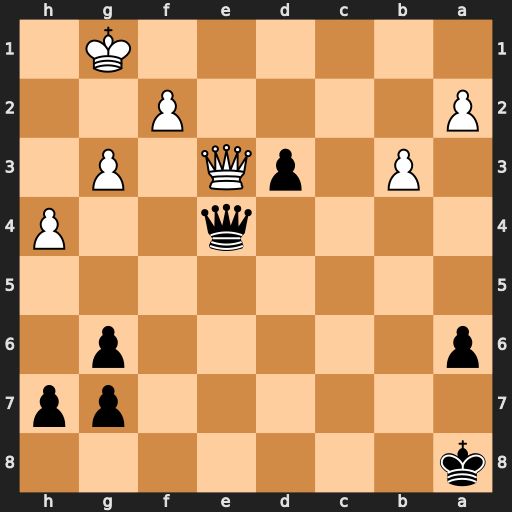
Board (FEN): k7/6pp/p5p1/8/4q2P/1P1pQ1P1/P4P2/6K1
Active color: b
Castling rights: -
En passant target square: -
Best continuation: Qxe3 fxe3 d2